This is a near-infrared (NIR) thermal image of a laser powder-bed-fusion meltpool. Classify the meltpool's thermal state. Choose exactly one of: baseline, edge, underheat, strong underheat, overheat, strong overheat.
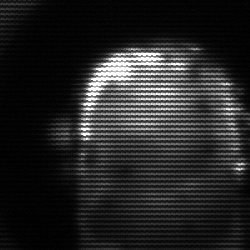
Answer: baseline